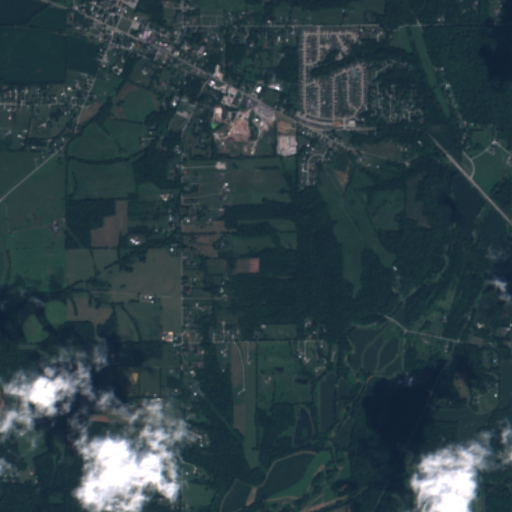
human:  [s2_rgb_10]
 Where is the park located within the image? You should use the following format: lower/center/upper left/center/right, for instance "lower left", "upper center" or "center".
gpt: The park is located in the upper left of the image.
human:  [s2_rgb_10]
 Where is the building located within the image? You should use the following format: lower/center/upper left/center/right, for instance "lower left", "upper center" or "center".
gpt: The building is located in the upper center of the image.
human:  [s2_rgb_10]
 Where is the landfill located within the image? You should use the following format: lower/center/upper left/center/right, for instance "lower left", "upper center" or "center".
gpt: There is no landfill in the image.